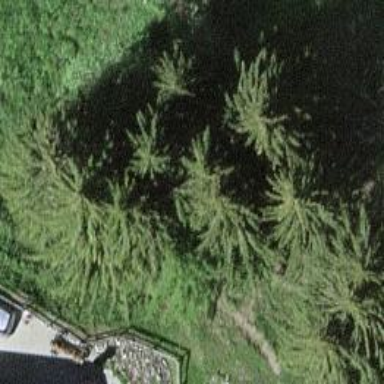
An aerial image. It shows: Evergreen tree with needle-leaved leaves.